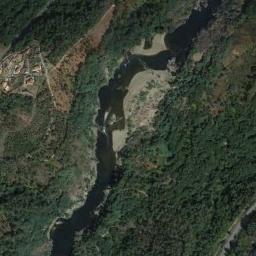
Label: river